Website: macys
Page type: customer-info-address
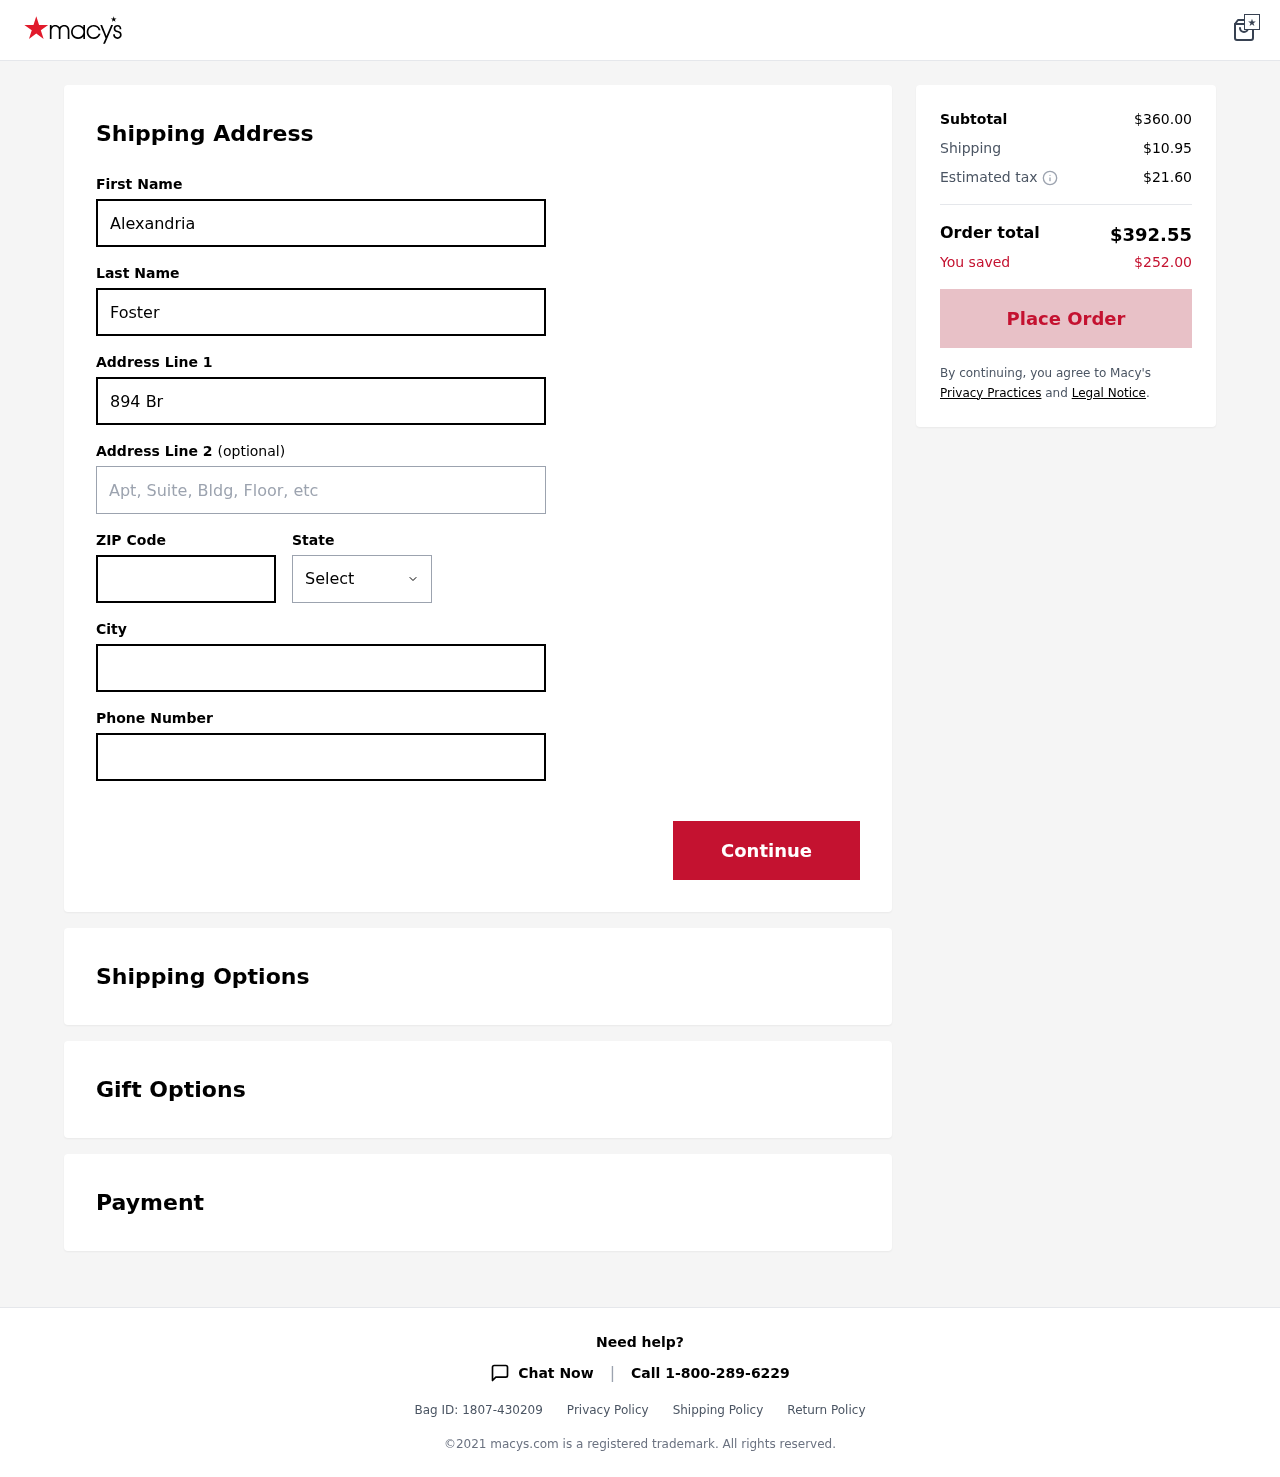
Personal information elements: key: PII_CITY
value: West Spencerfurt
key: PII_FIRSTNAME
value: Alexandria
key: PII_LASTNAME
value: Foster
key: PII_PHONE
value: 3293913547
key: PII_POSTCODE
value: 40854
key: PII_STATE
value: AS
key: PII_STREET
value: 894 Brown Plains
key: PII_STREET2
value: Apt. 242
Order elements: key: ORDER_SUBTOTAL
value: $360.00
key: ORDER_SHIPPING_COST
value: $10.95
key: ORDER_TAX
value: $21.60
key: ORDER_TOTAL
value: $392.55
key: ORDER_SAVINGS
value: $252.00